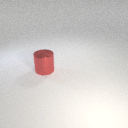
large red metal cylinder